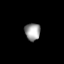
Tissue: lung
Cell type: T cells
Senescence score: 0.2118
Nuclear area (px): 266
Mean DAPI intensity: 155.914